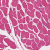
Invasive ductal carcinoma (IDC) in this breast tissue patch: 0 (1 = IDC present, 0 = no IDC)